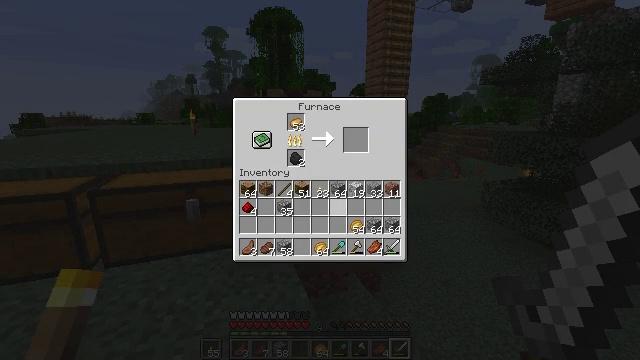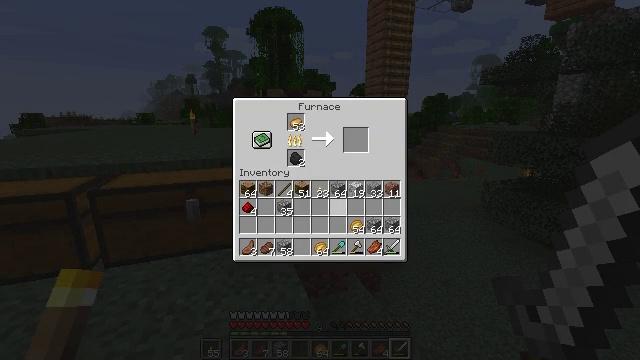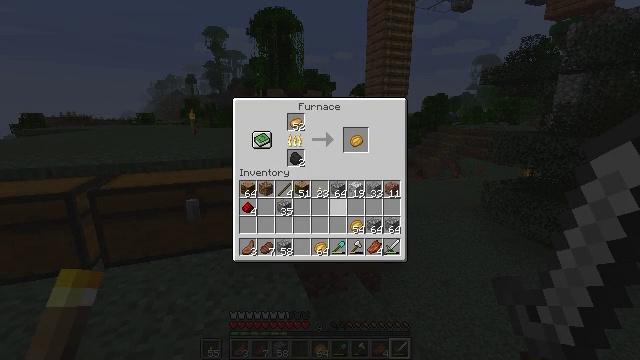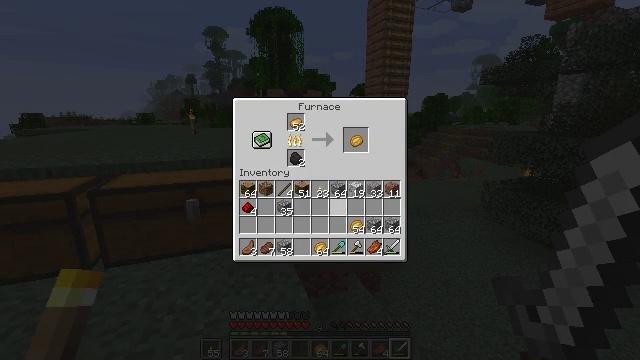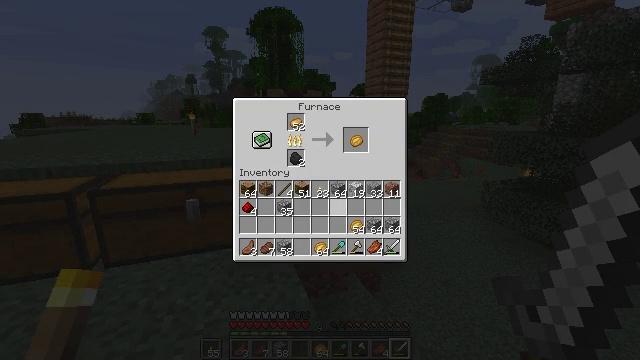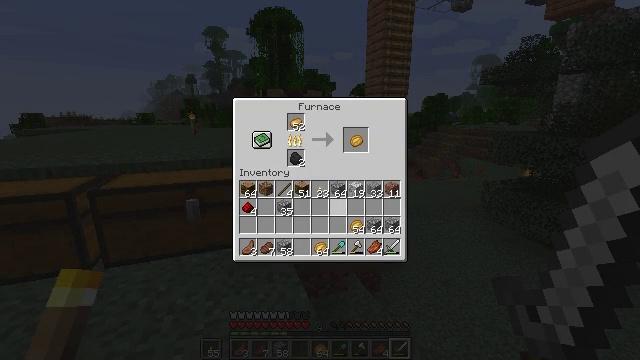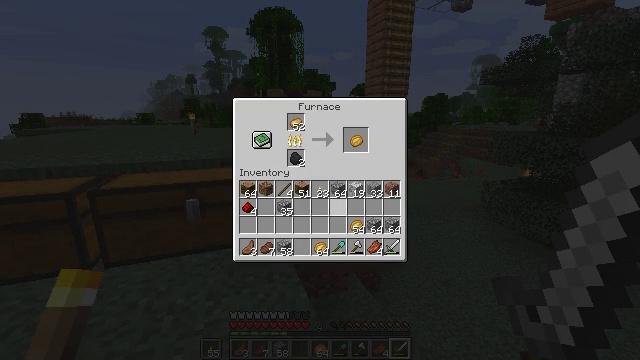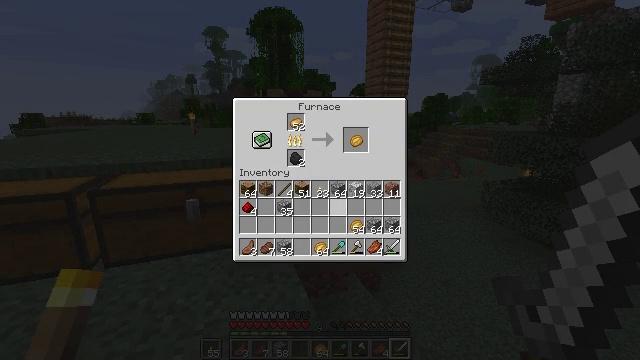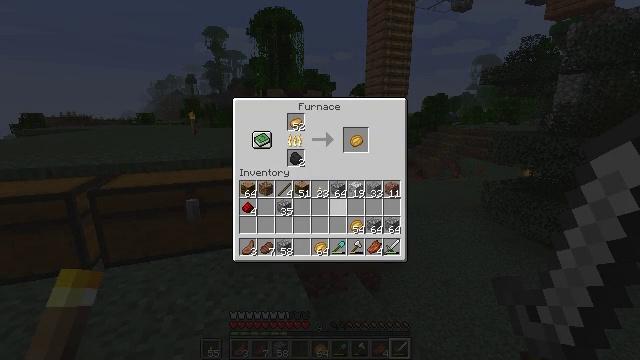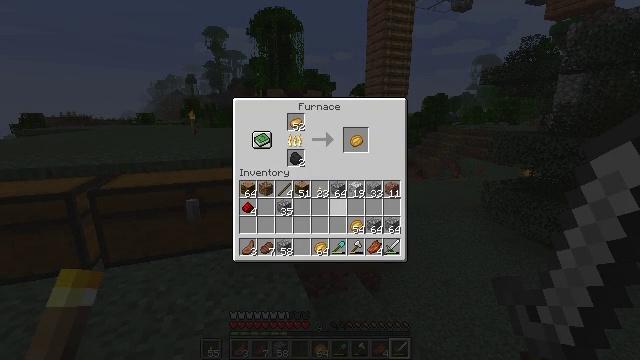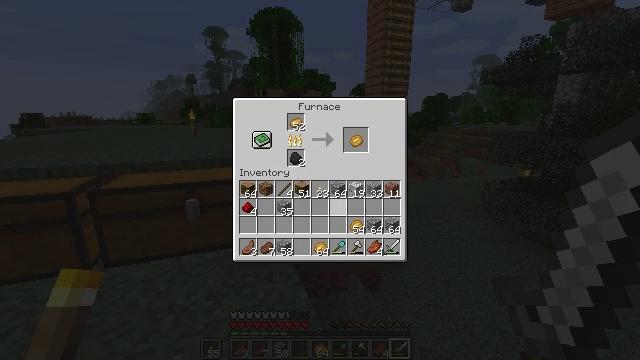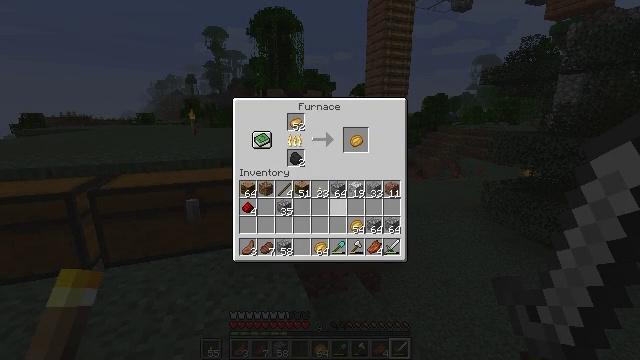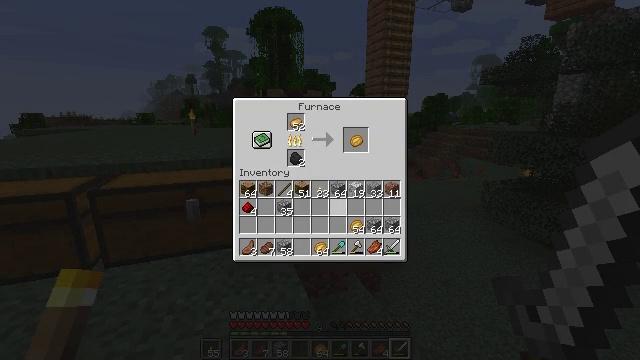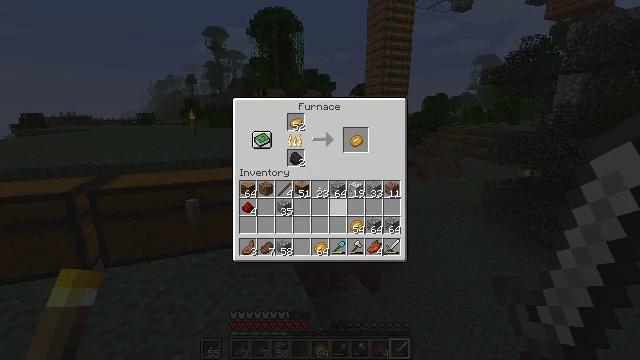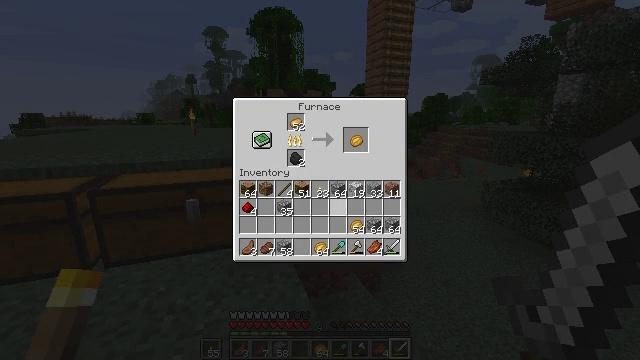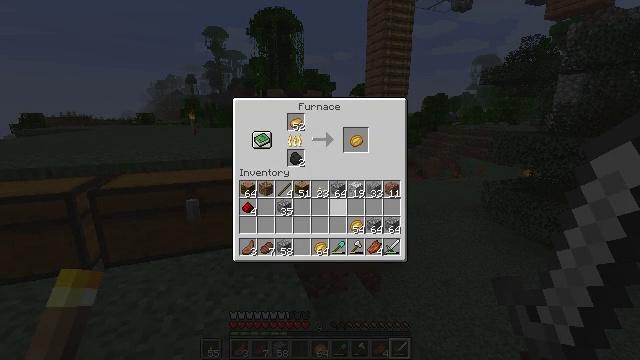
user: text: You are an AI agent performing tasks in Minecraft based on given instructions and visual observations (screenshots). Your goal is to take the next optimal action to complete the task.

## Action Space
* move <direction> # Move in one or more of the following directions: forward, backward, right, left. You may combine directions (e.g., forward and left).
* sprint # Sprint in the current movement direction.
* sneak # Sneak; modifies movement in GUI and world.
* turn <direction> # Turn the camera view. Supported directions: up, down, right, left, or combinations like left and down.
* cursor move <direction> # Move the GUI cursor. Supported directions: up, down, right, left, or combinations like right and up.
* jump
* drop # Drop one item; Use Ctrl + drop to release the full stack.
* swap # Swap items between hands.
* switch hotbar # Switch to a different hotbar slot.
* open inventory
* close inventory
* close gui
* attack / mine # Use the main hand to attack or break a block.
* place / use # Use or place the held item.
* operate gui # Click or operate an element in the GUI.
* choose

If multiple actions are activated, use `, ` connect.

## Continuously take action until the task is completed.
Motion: motion action
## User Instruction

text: Craft a baked potato using a furnace.
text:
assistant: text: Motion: no_op
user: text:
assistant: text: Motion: no_op
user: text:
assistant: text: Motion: no_op
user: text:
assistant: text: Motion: no_op
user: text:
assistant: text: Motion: no_op
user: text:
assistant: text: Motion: no_op
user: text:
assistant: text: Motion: no_op
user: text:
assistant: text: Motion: no_op
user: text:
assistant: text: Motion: no_op
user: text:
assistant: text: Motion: no_op
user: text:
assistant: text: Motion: no_op
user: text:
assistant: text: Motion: no_op
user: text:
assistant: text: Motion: no_op
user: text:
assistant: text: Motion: no_op
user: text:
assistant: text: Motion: no_op
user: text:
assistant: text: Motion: no_op
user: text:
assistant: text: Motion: no_op
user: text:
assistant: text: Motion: no_op
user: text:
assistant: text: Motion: no_op
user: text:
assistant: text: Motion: no_op
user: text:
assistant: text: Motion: no_op
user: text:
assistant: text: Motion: no_op
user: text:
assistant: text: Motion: no_op
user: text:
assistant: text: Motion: no_op
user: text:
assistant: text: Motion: no_op
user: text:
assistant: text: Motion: no_op
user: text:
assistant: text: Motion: no_op
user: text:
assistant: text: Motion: no_op
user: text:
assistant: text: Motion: no_op
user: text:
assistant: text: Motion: no_op